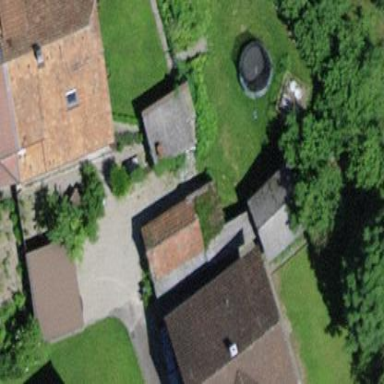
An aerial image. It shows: Rural barn.